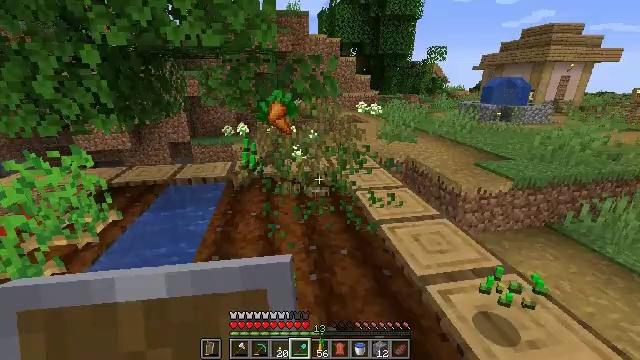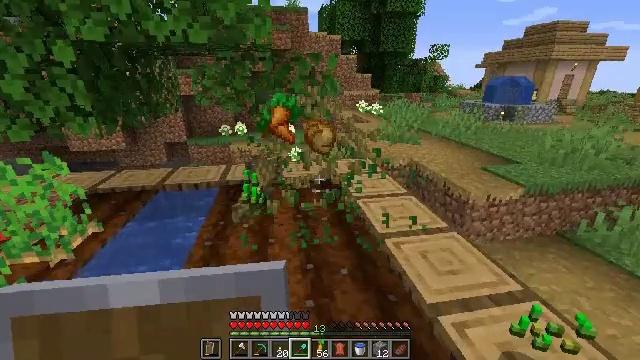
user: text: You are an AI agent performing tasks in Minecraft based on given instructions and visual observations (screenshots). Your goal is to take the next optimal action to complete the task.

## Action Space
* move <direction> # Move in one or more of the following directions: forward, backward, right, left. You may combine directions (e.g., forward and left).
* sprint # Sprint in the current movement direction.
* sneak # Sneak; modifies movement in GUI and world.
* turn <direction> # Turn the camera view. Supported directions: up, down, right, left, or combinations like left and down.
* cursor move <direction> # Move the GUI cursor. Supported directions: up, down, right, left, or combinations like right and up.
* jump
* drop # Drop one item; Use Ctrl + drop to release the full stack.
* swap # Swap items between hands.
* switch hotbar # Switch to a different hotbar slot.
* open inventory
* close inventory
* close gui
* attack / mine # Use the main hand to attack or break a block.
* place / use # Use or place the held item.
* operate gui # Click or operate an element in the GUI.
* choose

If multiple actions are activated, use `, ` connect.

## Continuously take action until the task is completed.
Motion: motion action
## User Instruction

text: Collect wheat crops.
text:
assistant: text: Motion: move forward, attack / mine
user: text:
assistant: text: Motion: attack / mine